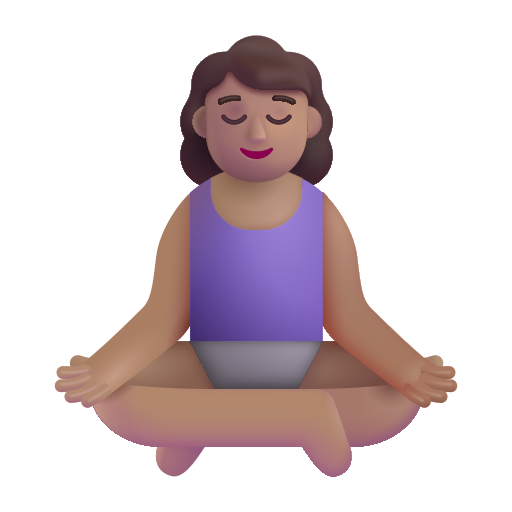
woman in lotus position color